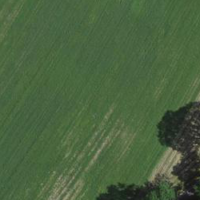
EUNIS habitat code: 52
Species observed at this site:
Fagopyrum esculentum